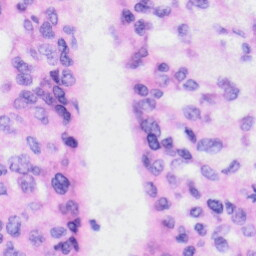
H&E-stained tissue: Liver